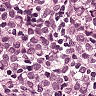
Metastatic tissue present: yes